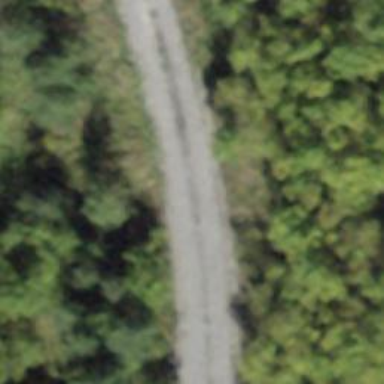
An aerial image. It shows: Track with grade2 tracktype.